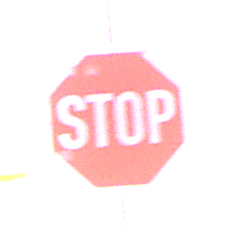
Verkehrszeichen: Stop
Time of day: SunriseSunset
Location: Outdoor (Urban)
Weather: PartlyCloudy
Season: NotSpecified
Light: Natural